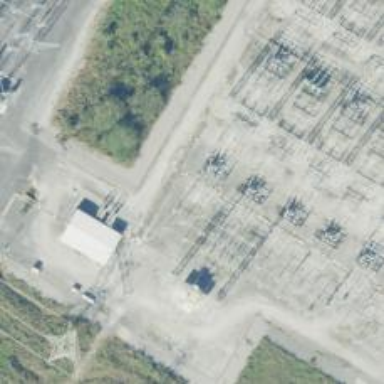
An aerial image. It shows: Switch for power supply.